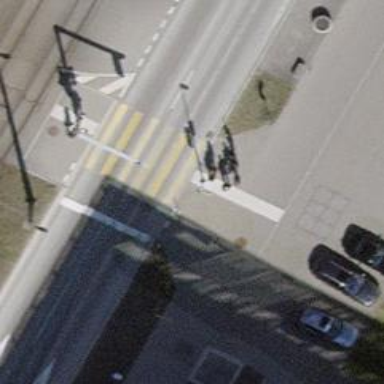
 there are traffic signals and zebra crossing."